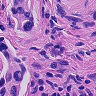
Metastatic tissue present: yes